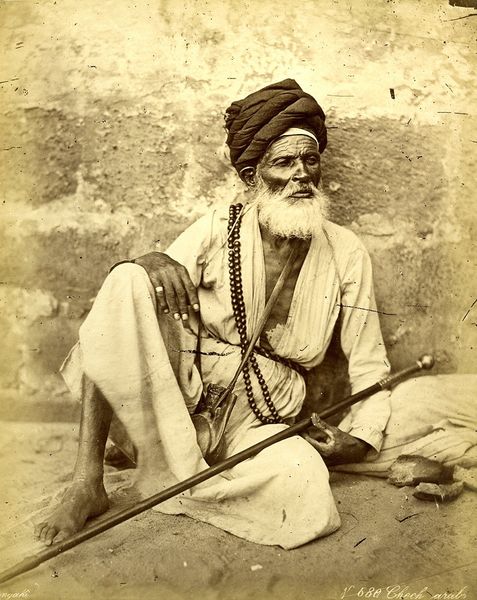
Titel: No. 680 Chech arabe
Künstler: George Zangaki
Standort: Hamburg
Institution: Museum für Kunst und Gewerbe Hamburg
Schlagwörter: mann, portrait, figur, foto, fotografie, photographie, photo, albumin, lichtbild, reisefotografie, bildwerke, angewandte und bildende kunst, hessische systematik, porträt, schwarzweißpositivverfahren, silbersalzverfahren, schwarzweißfotografie, porträtfotografie, porträtphotographie, reisephotographie, albuminpapier